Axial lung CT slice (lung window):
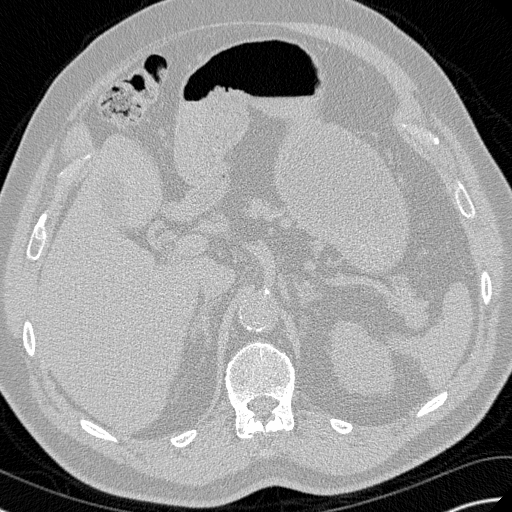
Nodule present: no